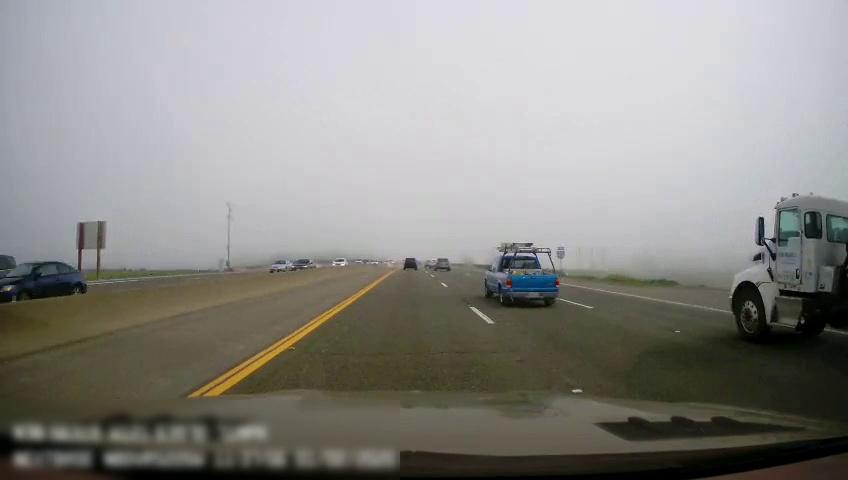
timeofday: Day
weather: Cloudy
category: Drivable Space
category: Drivable Space
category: Vehicles | SUV
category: Vehicles | Car
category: Vehicles | Car
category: Vehicles | Car
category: Vehicles | SUV
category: Vehicles | SUV
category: Vehicles | SUV
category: Vehicles | Truck
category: Vehicles | Truck
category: Vehicles | SUV
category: Lanes | Current Lane
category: Lanes | Current Lane
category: Lanes | Alternate Lane
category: Lanes | Alternate Lane
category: Lanes | Alternate Lane
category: Lanes | Opposite Lane
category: Lanes | Opposite Lane
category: Lanes | Opposite Lane
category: Traffic | Signs
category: Traffic | Signs